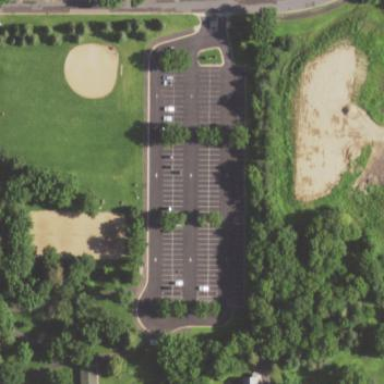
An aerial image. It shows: Parking area with surface.